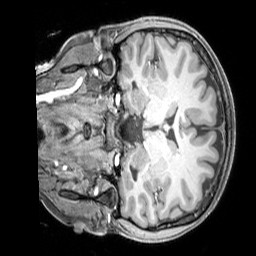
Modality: T1w
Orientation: coronal
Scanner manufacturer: siemens
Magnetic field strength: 3 T
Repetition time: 2.3 s
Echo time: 0.00226 s